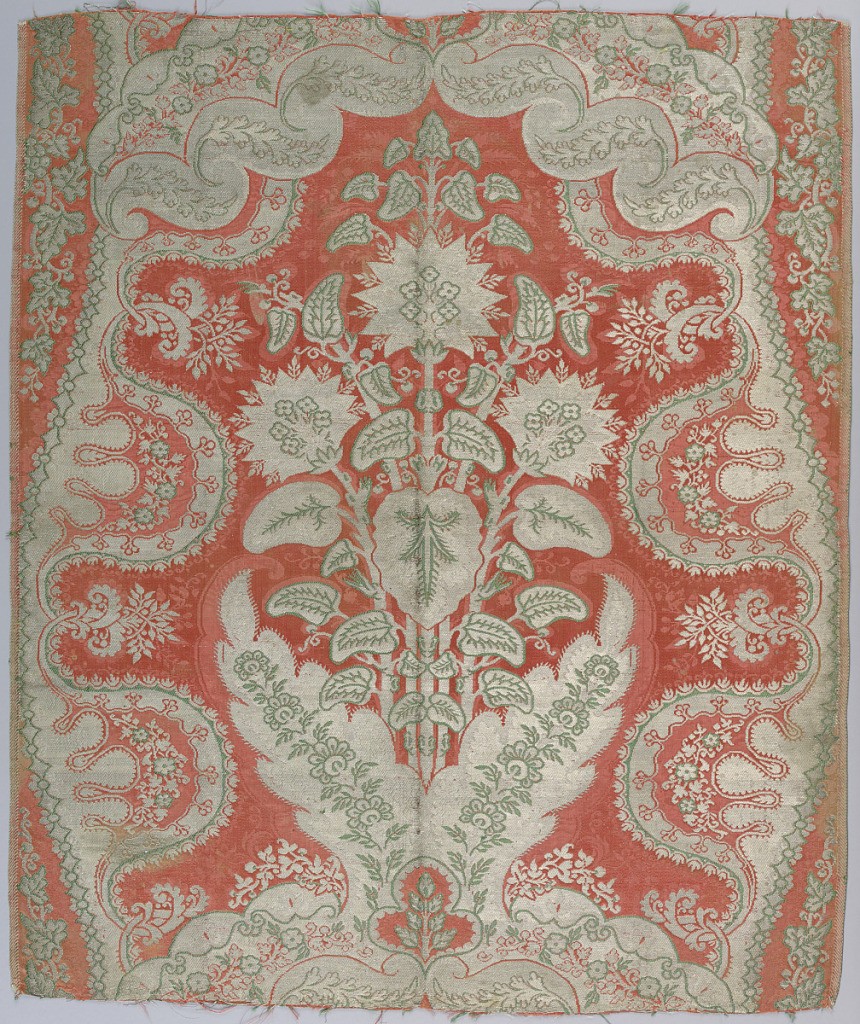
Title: Textile
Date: ca. 1720
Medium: silk, metallic yarns Technique: compound satin weave with discontinuous supplementary weft patterning (brocaded)
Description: Brocaded silk damask fragment showing symmetrical design with large-scale floral motif derived from the pomegranate, on either side a lace-like serpentine. Rose ground, brocaded with silver and green silks. Both selvages present.